Interaction volume radius: 10 \u00c5
Interaction volume height: 10 \u00c5
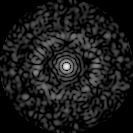
Disorder parameter: 0.8465